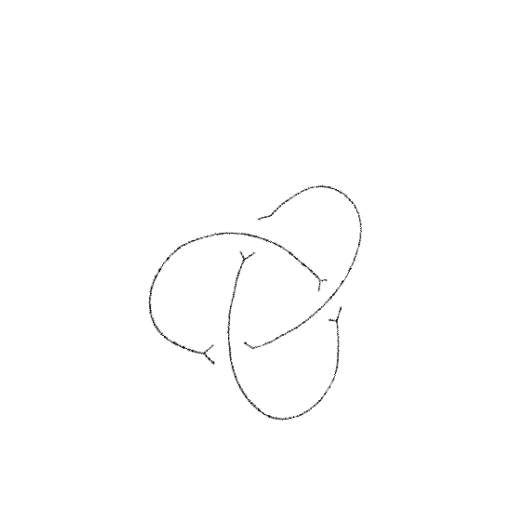
Crossing number: 3